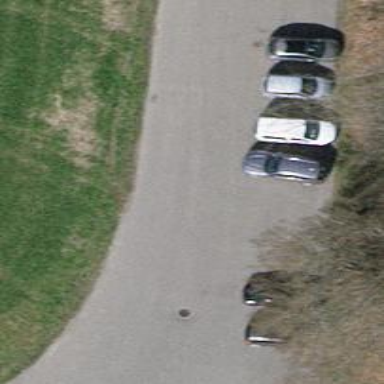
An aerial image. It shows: Parking area.